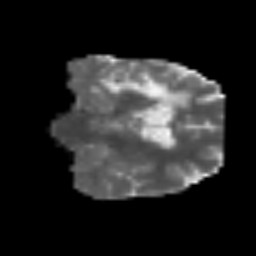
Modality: MD
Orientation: coronal
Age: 56
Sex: male
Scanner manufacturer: siemens
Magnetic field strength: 3 T
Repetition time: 3.2 s
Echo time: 0.081 s